Question: Here is the error I'm receiving:

The code I am using in repl.it is the same one I wrote in Techsmart ((a browser based IDE for my class)( and worked perfectly:
'''
import math
square = []
perfect_squares = [1, 4, 9, 16, 25, 36, 49, 64, 81, 100, 121, 144, 169, 196, 225]
num = int(input(""))
for i in perfect_squares:
if num % i == 0:
square.append(i)
coefficient = max(square)
radicand = num // coefficient
coefficient = int(math.sqrt(coefficient))
if num in perfect_squares:
print(int(math.sqrt(num)))
elif coefficient == 1:
print(u"".encode('utf-8'), num, sep='')
else:
print(coefficient, u"".encode('utf-8'), radicand, sep='')
'''
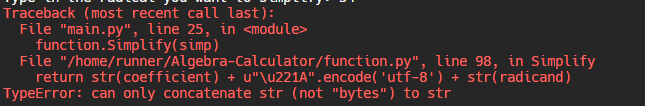
Answer: You might correct the encoding of the radical symbol in this line
'print(coefficient, u"".encode('utf-8'), radicand, sep='')' as follows.
'''
import math
square = []
perfect_squares = [1, 4, 9, 16, 25, 36, 49, 64, 81, 100, 121, 144, 169, 196, 225]
num = int(input("Enter a number: "))
for i in perfect_squares:
if num % i == 0:
square.append(i)
coefficient = max(square)
radicand = num // coefficient
coefficient = int(math.sqrt(coefficient))
if num in perfect_squares:
print(int(math.sqrt(num)))
else:
print(coefficient, "", radicand, sep='')
'''